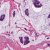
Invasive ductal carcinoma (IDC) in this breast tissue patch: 1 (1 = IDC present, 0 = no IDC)